Question: I want to defer font loading on my site inspired by <URL>.
Main part of this is converting fonts to base64 and preparing your CSS file. My steps so far:
1. Pick fonts on Google Web Fonts and download them.
2. Use Font Squirrel Webfont Generator to convert downloaded TTF files to CSS file with base64 embedded WOFF fonts (Expert options -> CSS -> Base64 Encode).
3. Load CSS file async (not important here).
---
CSS snippet for Open Sans Bold:
'''
@font-face {
font-family: 'Open Sans';
src: url(data:application/x-font-woff;charset=utf-8;base64,<base64_encoded>) format('woff');
font-weight: 700;
font-style: normal;
}
'''
The , that converted . Take a look at Open Sans Bold:

Especially notice accents being way off and absolutely horrible letter 'a'. Other font families and variants look very noticeably different as well (size and shape distortions, etc.).
---
So the question is:
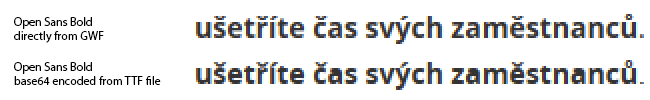
Answer: In the Font Squirrel Expert options, make sure to set the 'TrueType Hinting' option to 'Keep Existing'. Either of the other options will cause the TrueType instructions (hints) to be modified, which will in turn affect the rendering of the font.
, if you're happy with the rendering of the font directly from GWF, you can just take that file and do the base64 encoding yourself. In OS X or Linux, use the built-in base64 command in Terminal/shell:
'$ base64 myfont.ttf > fontbase64.txt'
For Windows, you'll need to download a program to encode in base64 (there are several free/Open Source tools available). Copy the contents of that file, then use in your CSS as:
'''
@font-face {
font-family: 'myfont';
src: url(data:font/truetype;charset=utf-8;base64,<<copied base64 string>>) format('truetype');
font-weight: normal;
font-style: normal;
}
'''
(Note that you may need to make some adjustments to the various @font-face info to match your particular font data; this is just an example template)